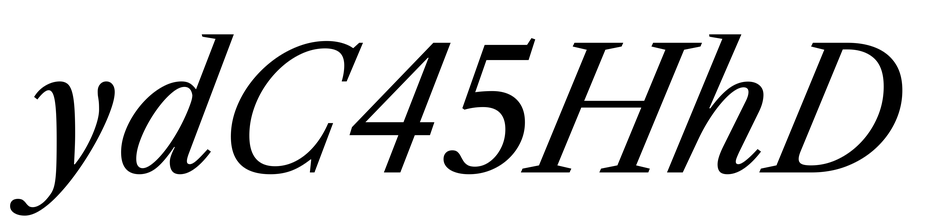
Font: LibreCaslonText-Italic_Italic